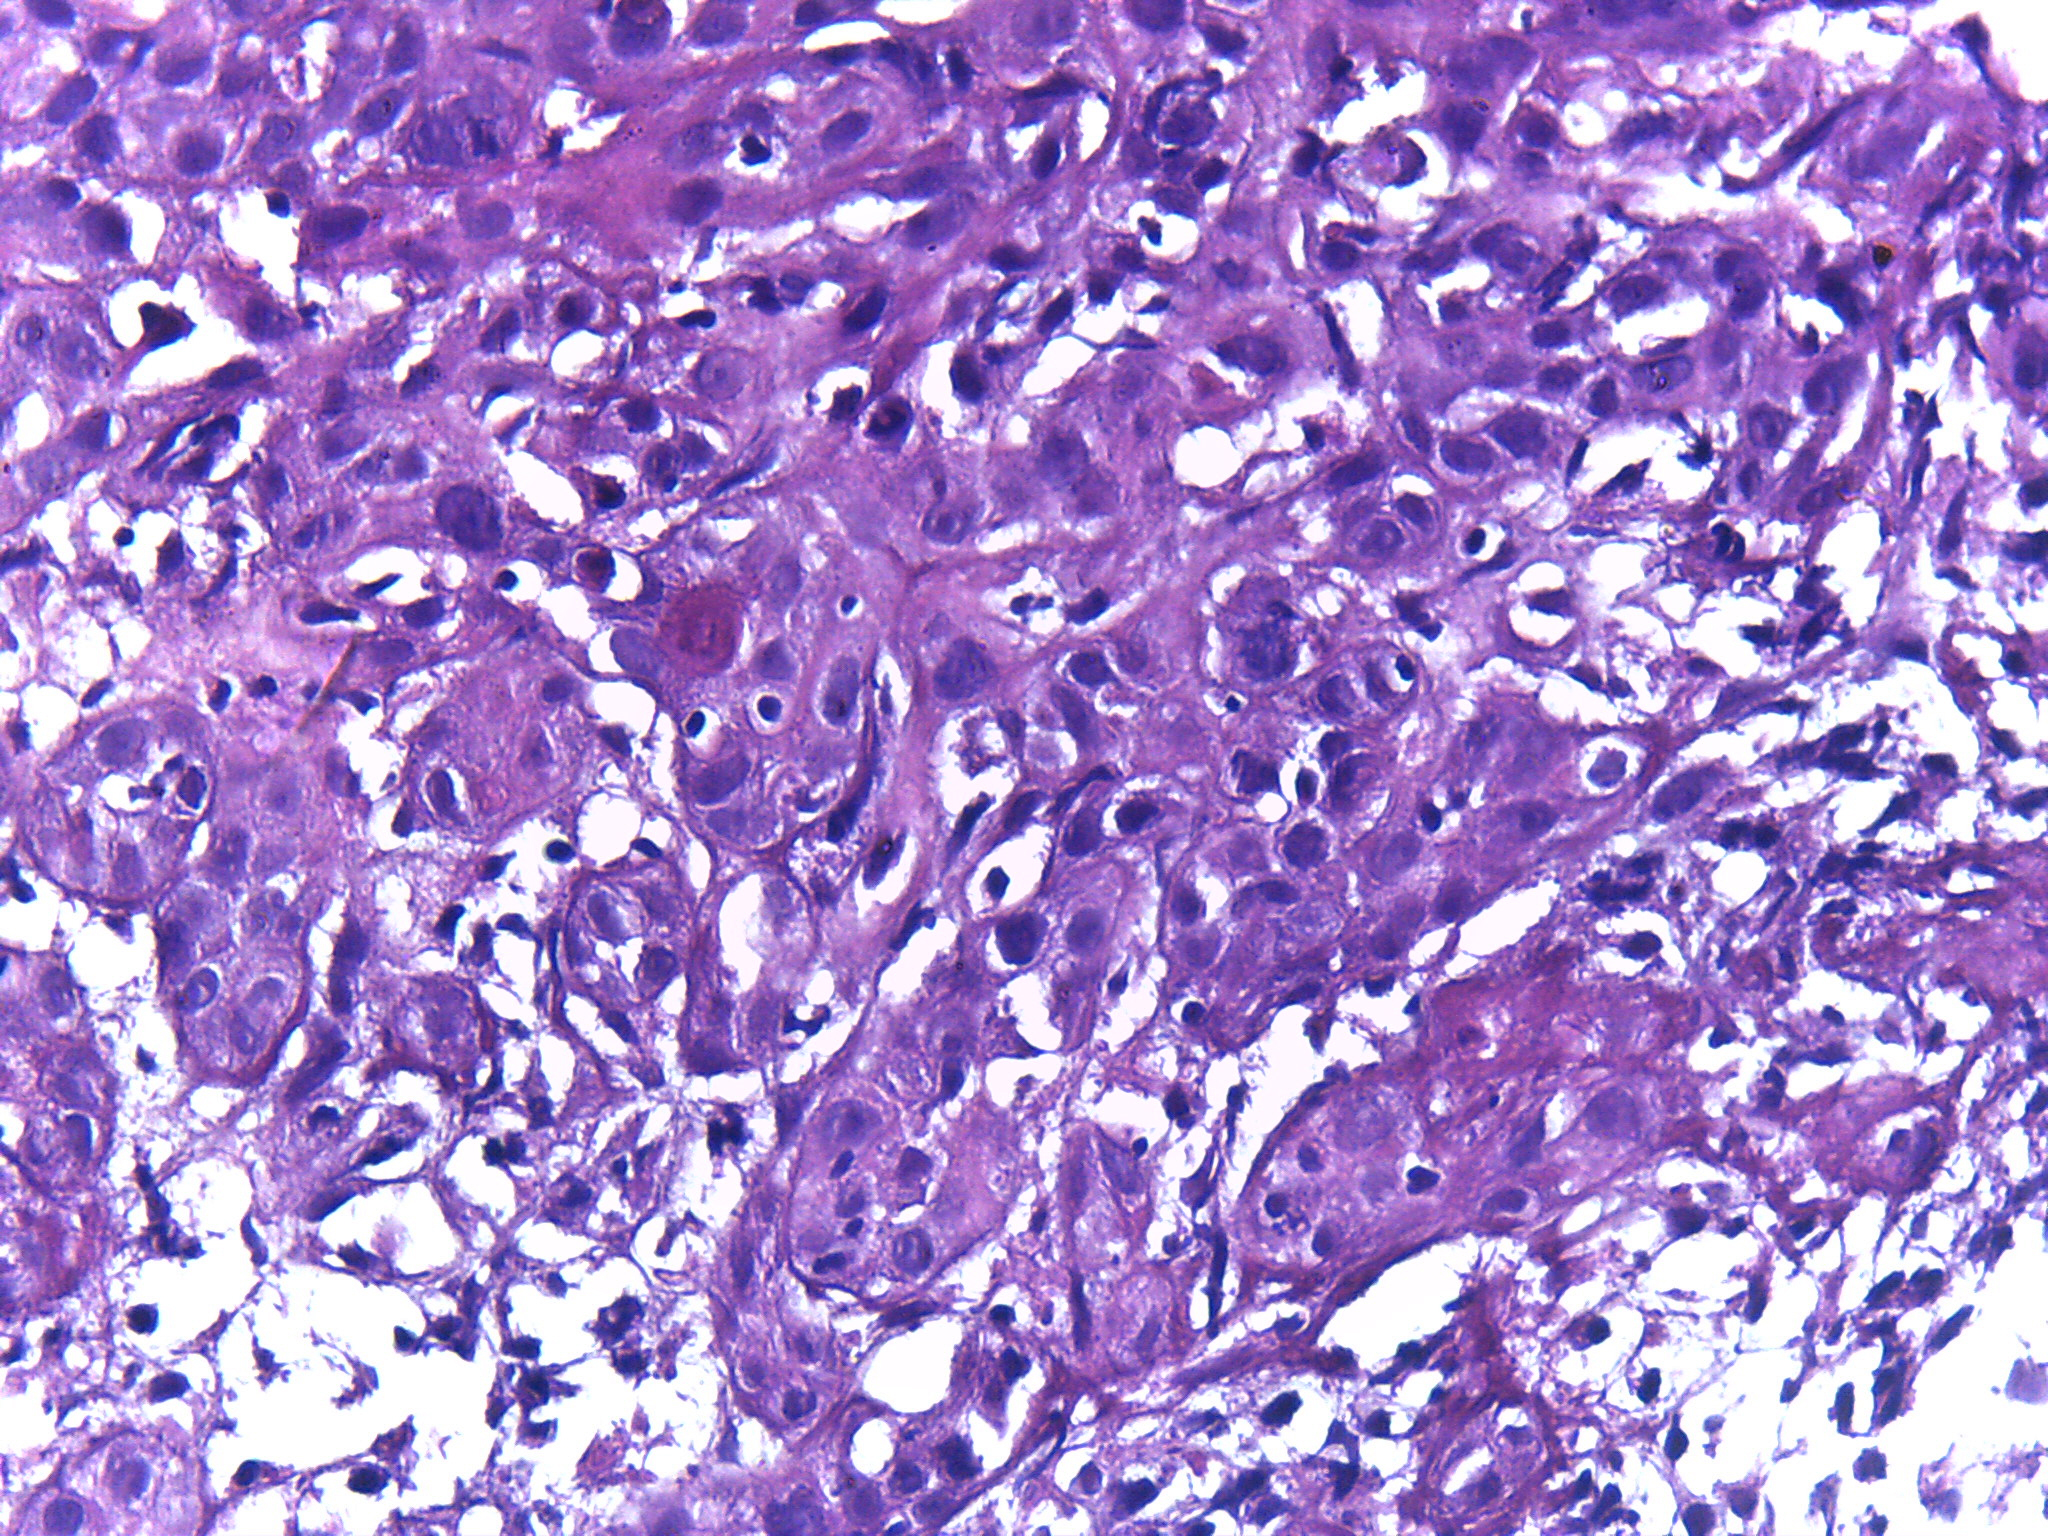
Diagnosis: OSCC